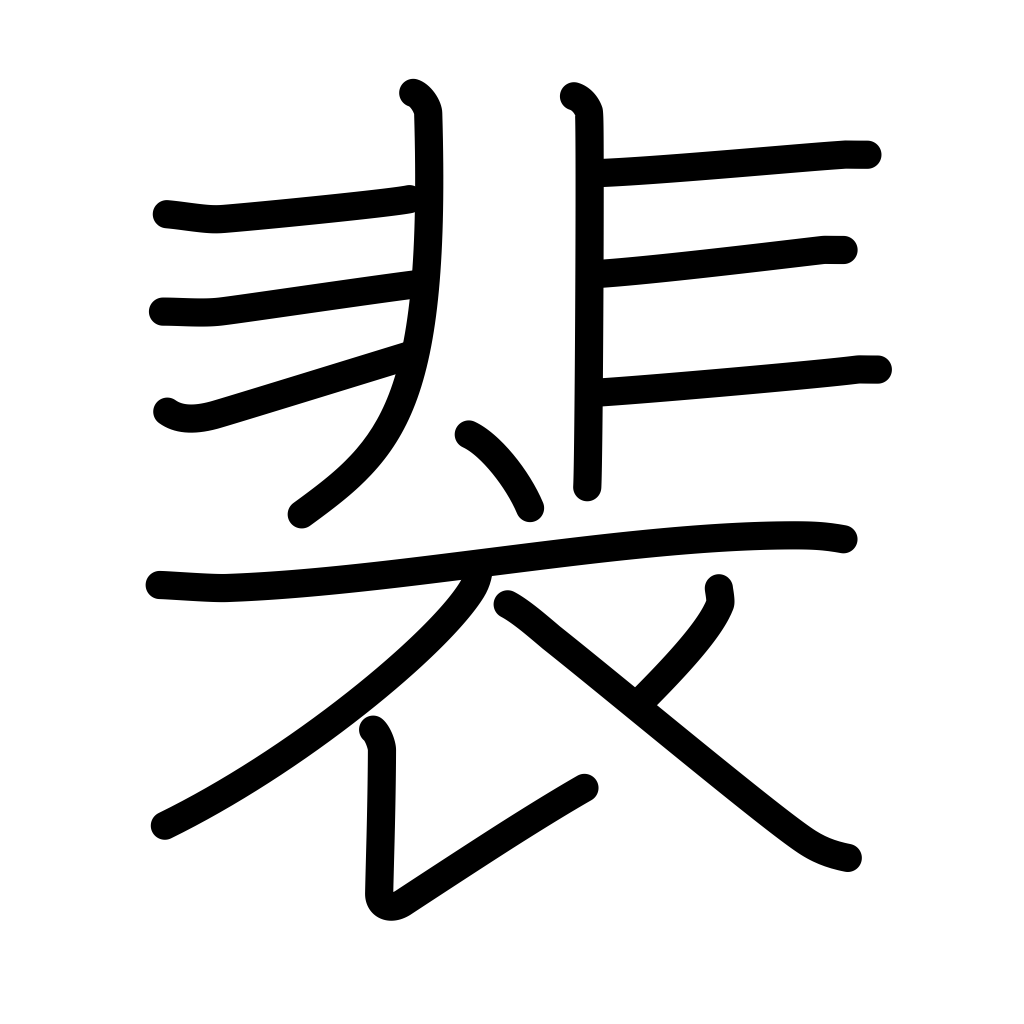
Meaning: long robes